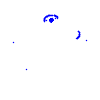
Particle: kaon